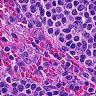
Metastatic tissue present: no